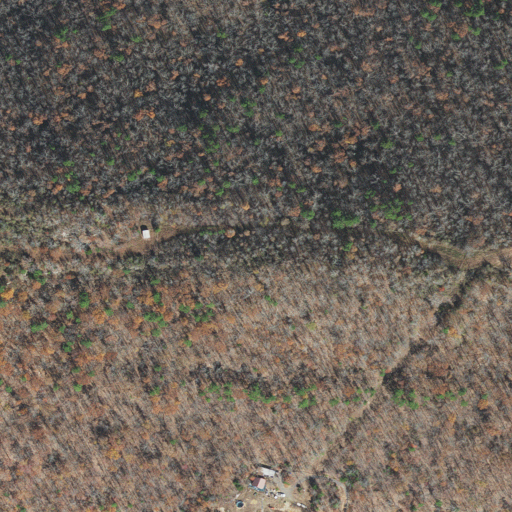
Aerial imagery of mountain in Arkansas named Long Mountain containing deciduous forest, open development, shrub, and low intensity development